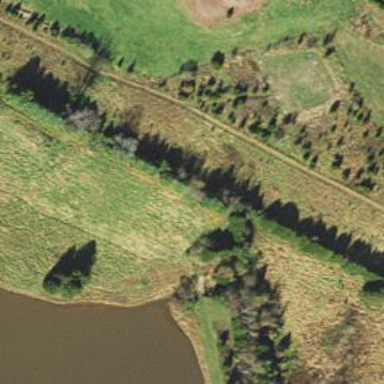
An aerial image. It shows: Row of trees in natural setting.